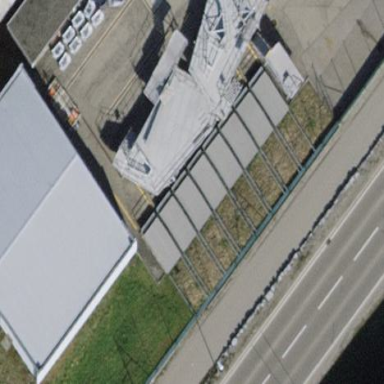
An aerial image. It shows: Transportation building.